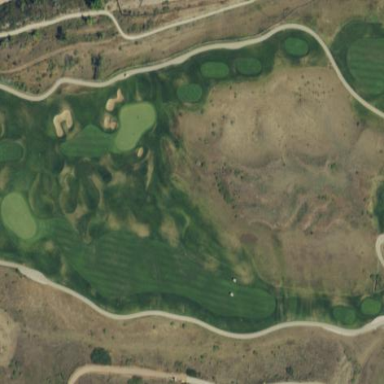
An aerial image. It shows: Rough grassy area used for golf.